Here is a 2-D grayscale rendering of raw rotating-machine vibration samples (signal-to-image). Determine the machine's mechanical condition. Answer with exactly one of: normal, misalignment, unbalance, looseness.
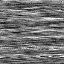
Answer: looseness